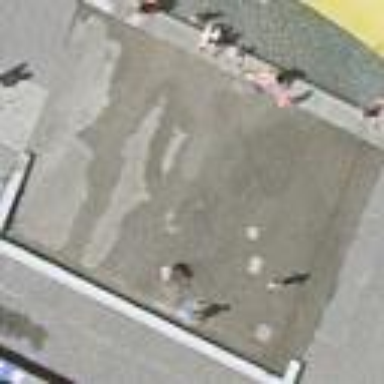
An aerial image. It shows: Playground with splash pad feature.